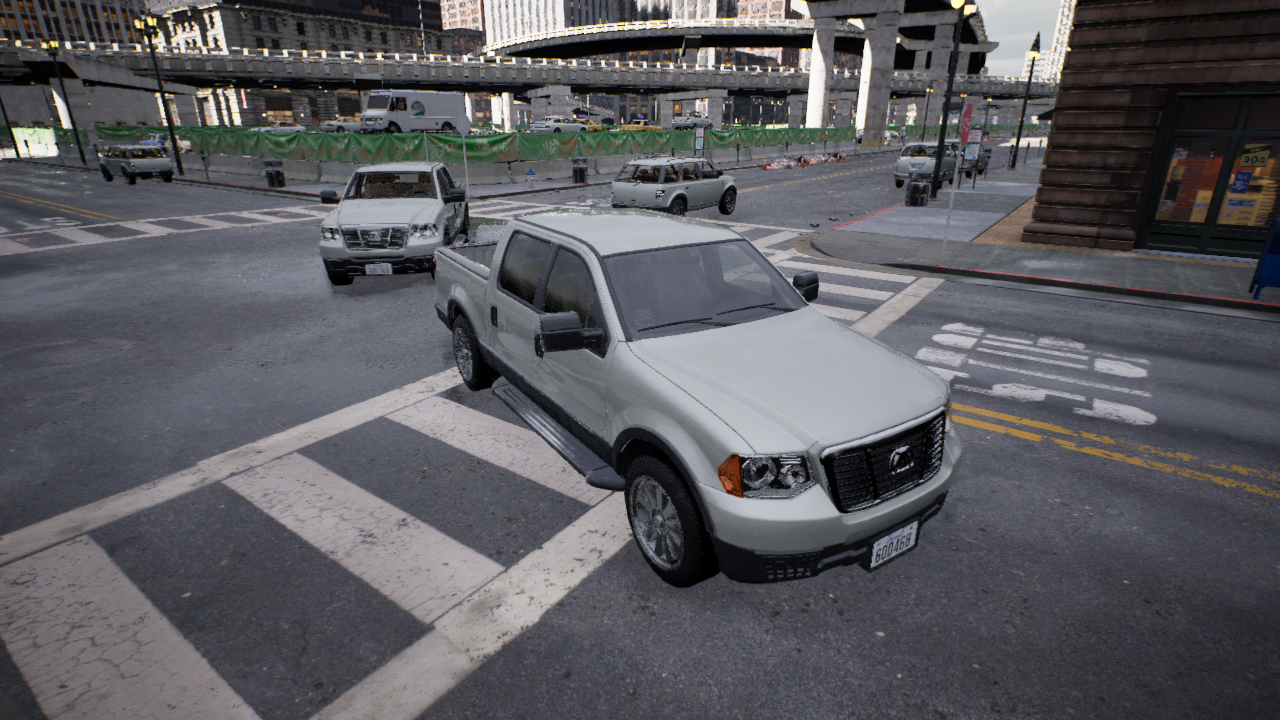
Venue: intersection
Lighting: clear day
Vehicle rig: pickup